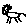
Label: cat